Group 1:
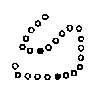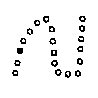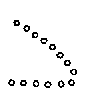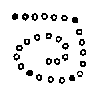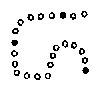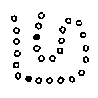
Group 2:
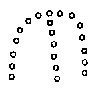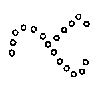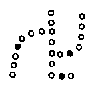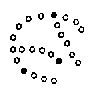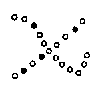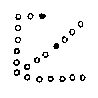
Rule separating the two groups: The chain does not branch vs. the chain branches.
Concepts: all, branch_point, collinear, existence
Author: Mikhail M. Bongard
Reference: M. M. Bongard, Pattern Recognition, Spartan Books, 1970, p. 244.